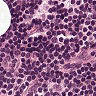
Metastatic tissue present: no